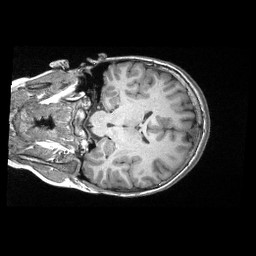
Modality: T1w
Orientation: coronal
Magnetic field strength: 3 T